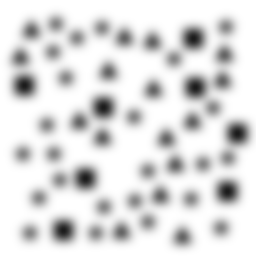
Squares: 8
Triangles: 16
Stars: 24
Total shapes: 48